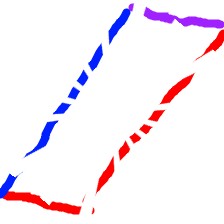
Shape: parallelogram